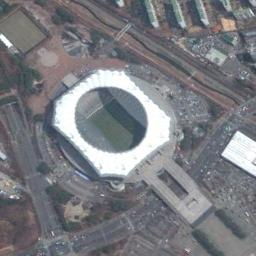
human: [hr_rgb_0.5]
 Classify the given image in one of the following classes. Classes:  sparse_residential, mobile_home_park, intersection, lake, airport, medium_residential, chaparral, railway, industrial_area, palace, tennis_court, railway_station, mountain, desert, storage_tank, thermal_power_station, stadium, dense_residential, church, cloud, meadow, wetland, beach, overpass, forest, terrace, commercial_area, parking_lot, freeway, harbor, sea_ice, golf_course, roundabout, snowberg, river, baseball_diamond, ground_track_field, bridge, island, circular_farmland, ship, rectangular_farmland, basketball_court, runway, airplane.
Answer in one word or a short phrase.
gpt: stadium